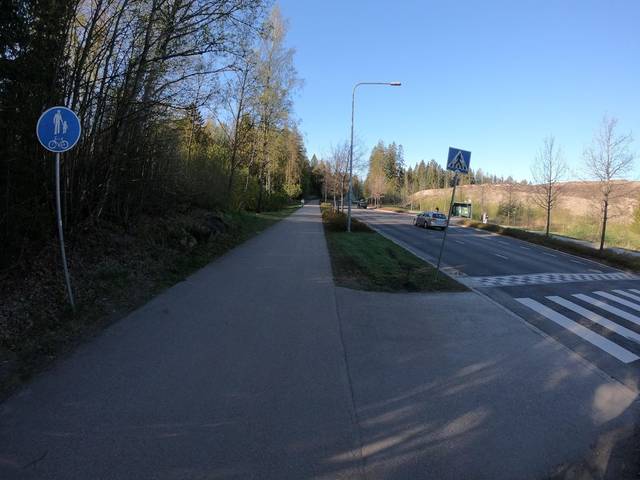
Region: Finland
Coordinates: 60.183, 24.613